Question: I am developing an IOS application. I am fully understand the logic of the memory management. I did analyze with Xcode instruments then I saw "Potential leak an object" message. What is wrong with the code below. Can you help me please ?
'''
-(CountriesDTO*)getNationalityCountry{
NSUserDefaults *def = [NSUserDefaults standardUserDefaults];
NSString *userNationality = (([def stringForKey:@"passCitizenshipCountry"]!=nil && [def stringForKey:@"passCitizenshipCountry"]!=NULL)?[def stringForKey:@"passCitizenshipCountry"]:@"");
CountriesDTO *ct = [self getCountryForCode:userNationality];
return ct; **//Potential leak of an object**
}
-(CountriesDTO*)getUserPhoneCodeCountry{
NSUserDefaults *def = [NSUserDefaults standardUserDefaults];
NSString *userPhoneCode = (([def stringForKey:@"countryPhoneFlagCode"]!=nil && [def stringForKey:@"countryPhoneFlagCode"]!=NULL)?[def stringForKey:@"countryPhoneFlagCode"]:@"");
CountriesDTO *ct = [self getCountryForCode:userPhoneCode];
return ct; **//Potential leak of an object**
}
-(CountriesDTO*)getCountryForCode:(NSString*)candidateCode{
NSUserDefaults *def = [NSUserDefaults standardUserDefaults];
NSString *userSiteCountry = (([def stringForKey:@"userSiteUrlCountry"]!=nil && [def stringForKey:@"userSiteUrlCountry"]!=NULL)?[def stringForKey:@"userSiteUrlCountry"]:@"");
NSString *defCode = @"";
if (![candidateCode isEqualToString:@""]) {
//Kullanicinin profilindeki nationality veya phone code dolu ise bu kullanilir.
defCode = candidateCode;
}else{
defCode=@"TR";
}
DatabaseController *db = [[[DatabaseController alloc] init] autorelease];
CountriesDTO *ct = [db getCountry:defCode];
if (ct==nil) {
ct = [[CountriesDTO alloc] init];
ct.countryCode_=@"";
ct.countryId_=@"";
ct.countryName_=@"";
ct.countryPhoneCode_=@"";
}
return ct; **//Potential leak of an object**
}
-(CountriesDTO*)getCountry:(NSString*)countryCode{
CountriesDTO *model=[[[CountriesDTO alloc] init] autorelease];
if (![db open]) {
[db release];
}else{
FMResultSet *s = [db executeQuery:[NSString stringWithFormat:@"SELECT * FROM country Where code ='%@'",countryCode]];
while ([s next]) {
//retrieve values for each record
[model setCountryId_:[s stringForColumn:@"id"]];
[model setCountryCode_:[s stringForColumn:@"code"]];
[model setCountryPhoneCode_:[s stringForColumn:@"phoneCode"]];
[model setCountryName_:[s stringForColumn:@"name"]];
}
[db close];
}
return model;
}
'''

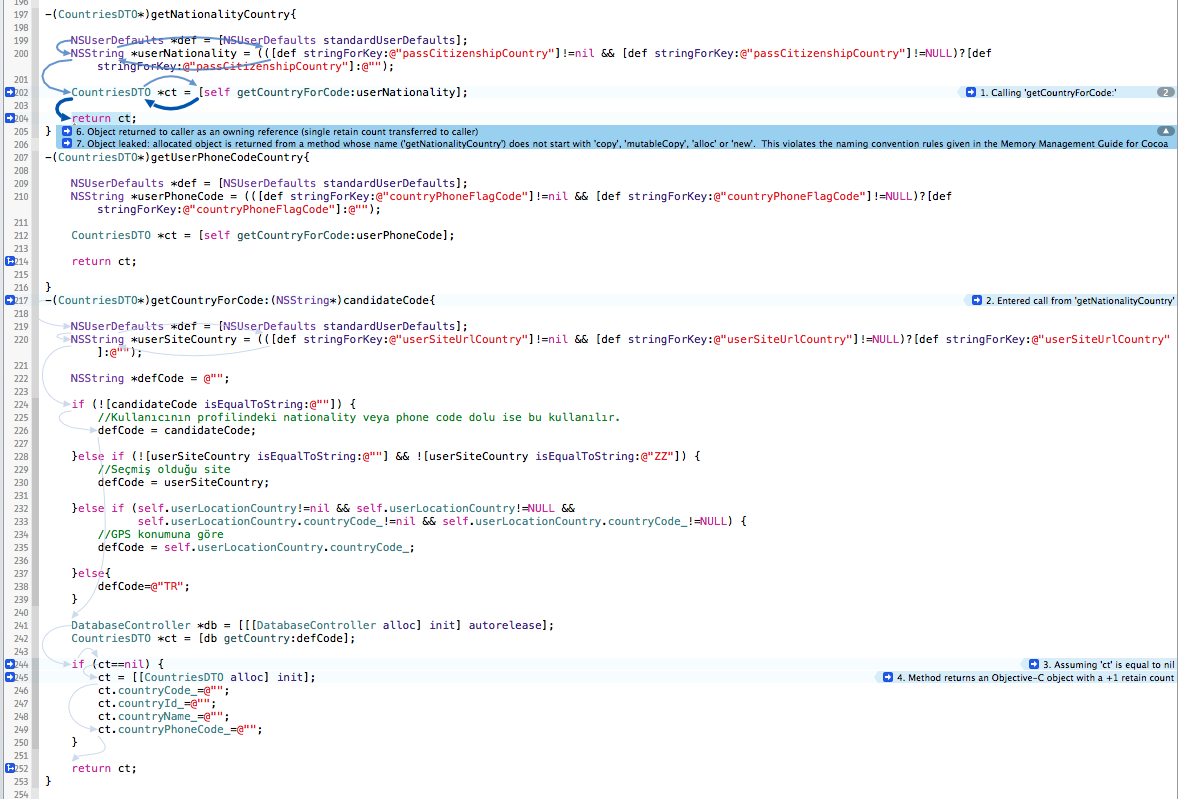
Answer: You are allocating ct and never releasing it:
'''
ct = [[CountriesDTO alloc] init];
'''
Use autorelease there:
'''
ct = [[[CountriesDTO alloc] init] autorelease];
'''